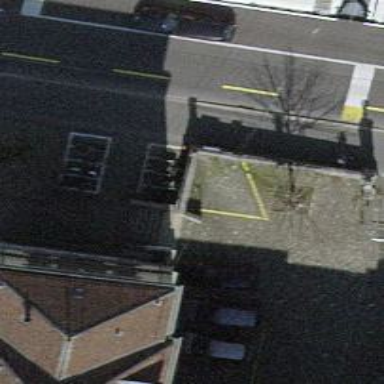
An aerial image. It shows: Car-sharing service available at this location.